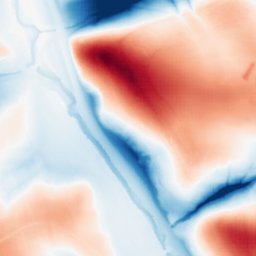
Category: classical
Decomposition family: gaussian_anisotropic
Decomposition parameters: sigma_x: 10
sigma_y: 50
Upsampling method: sinc_hamming
Upsampling parameters: scale: 2
kernel_size: 4
Upsampling scale: 2